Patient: sex M, age 57
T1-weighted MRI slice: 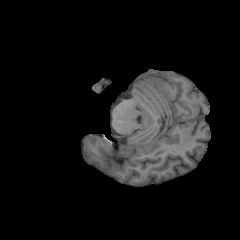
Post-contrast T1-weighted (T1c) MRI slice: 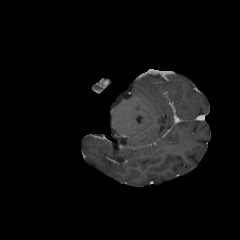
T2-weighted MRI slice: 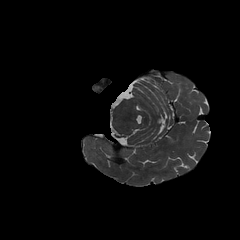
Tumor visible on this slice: no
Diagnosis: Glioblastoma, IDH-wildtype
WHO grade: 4